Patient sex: F
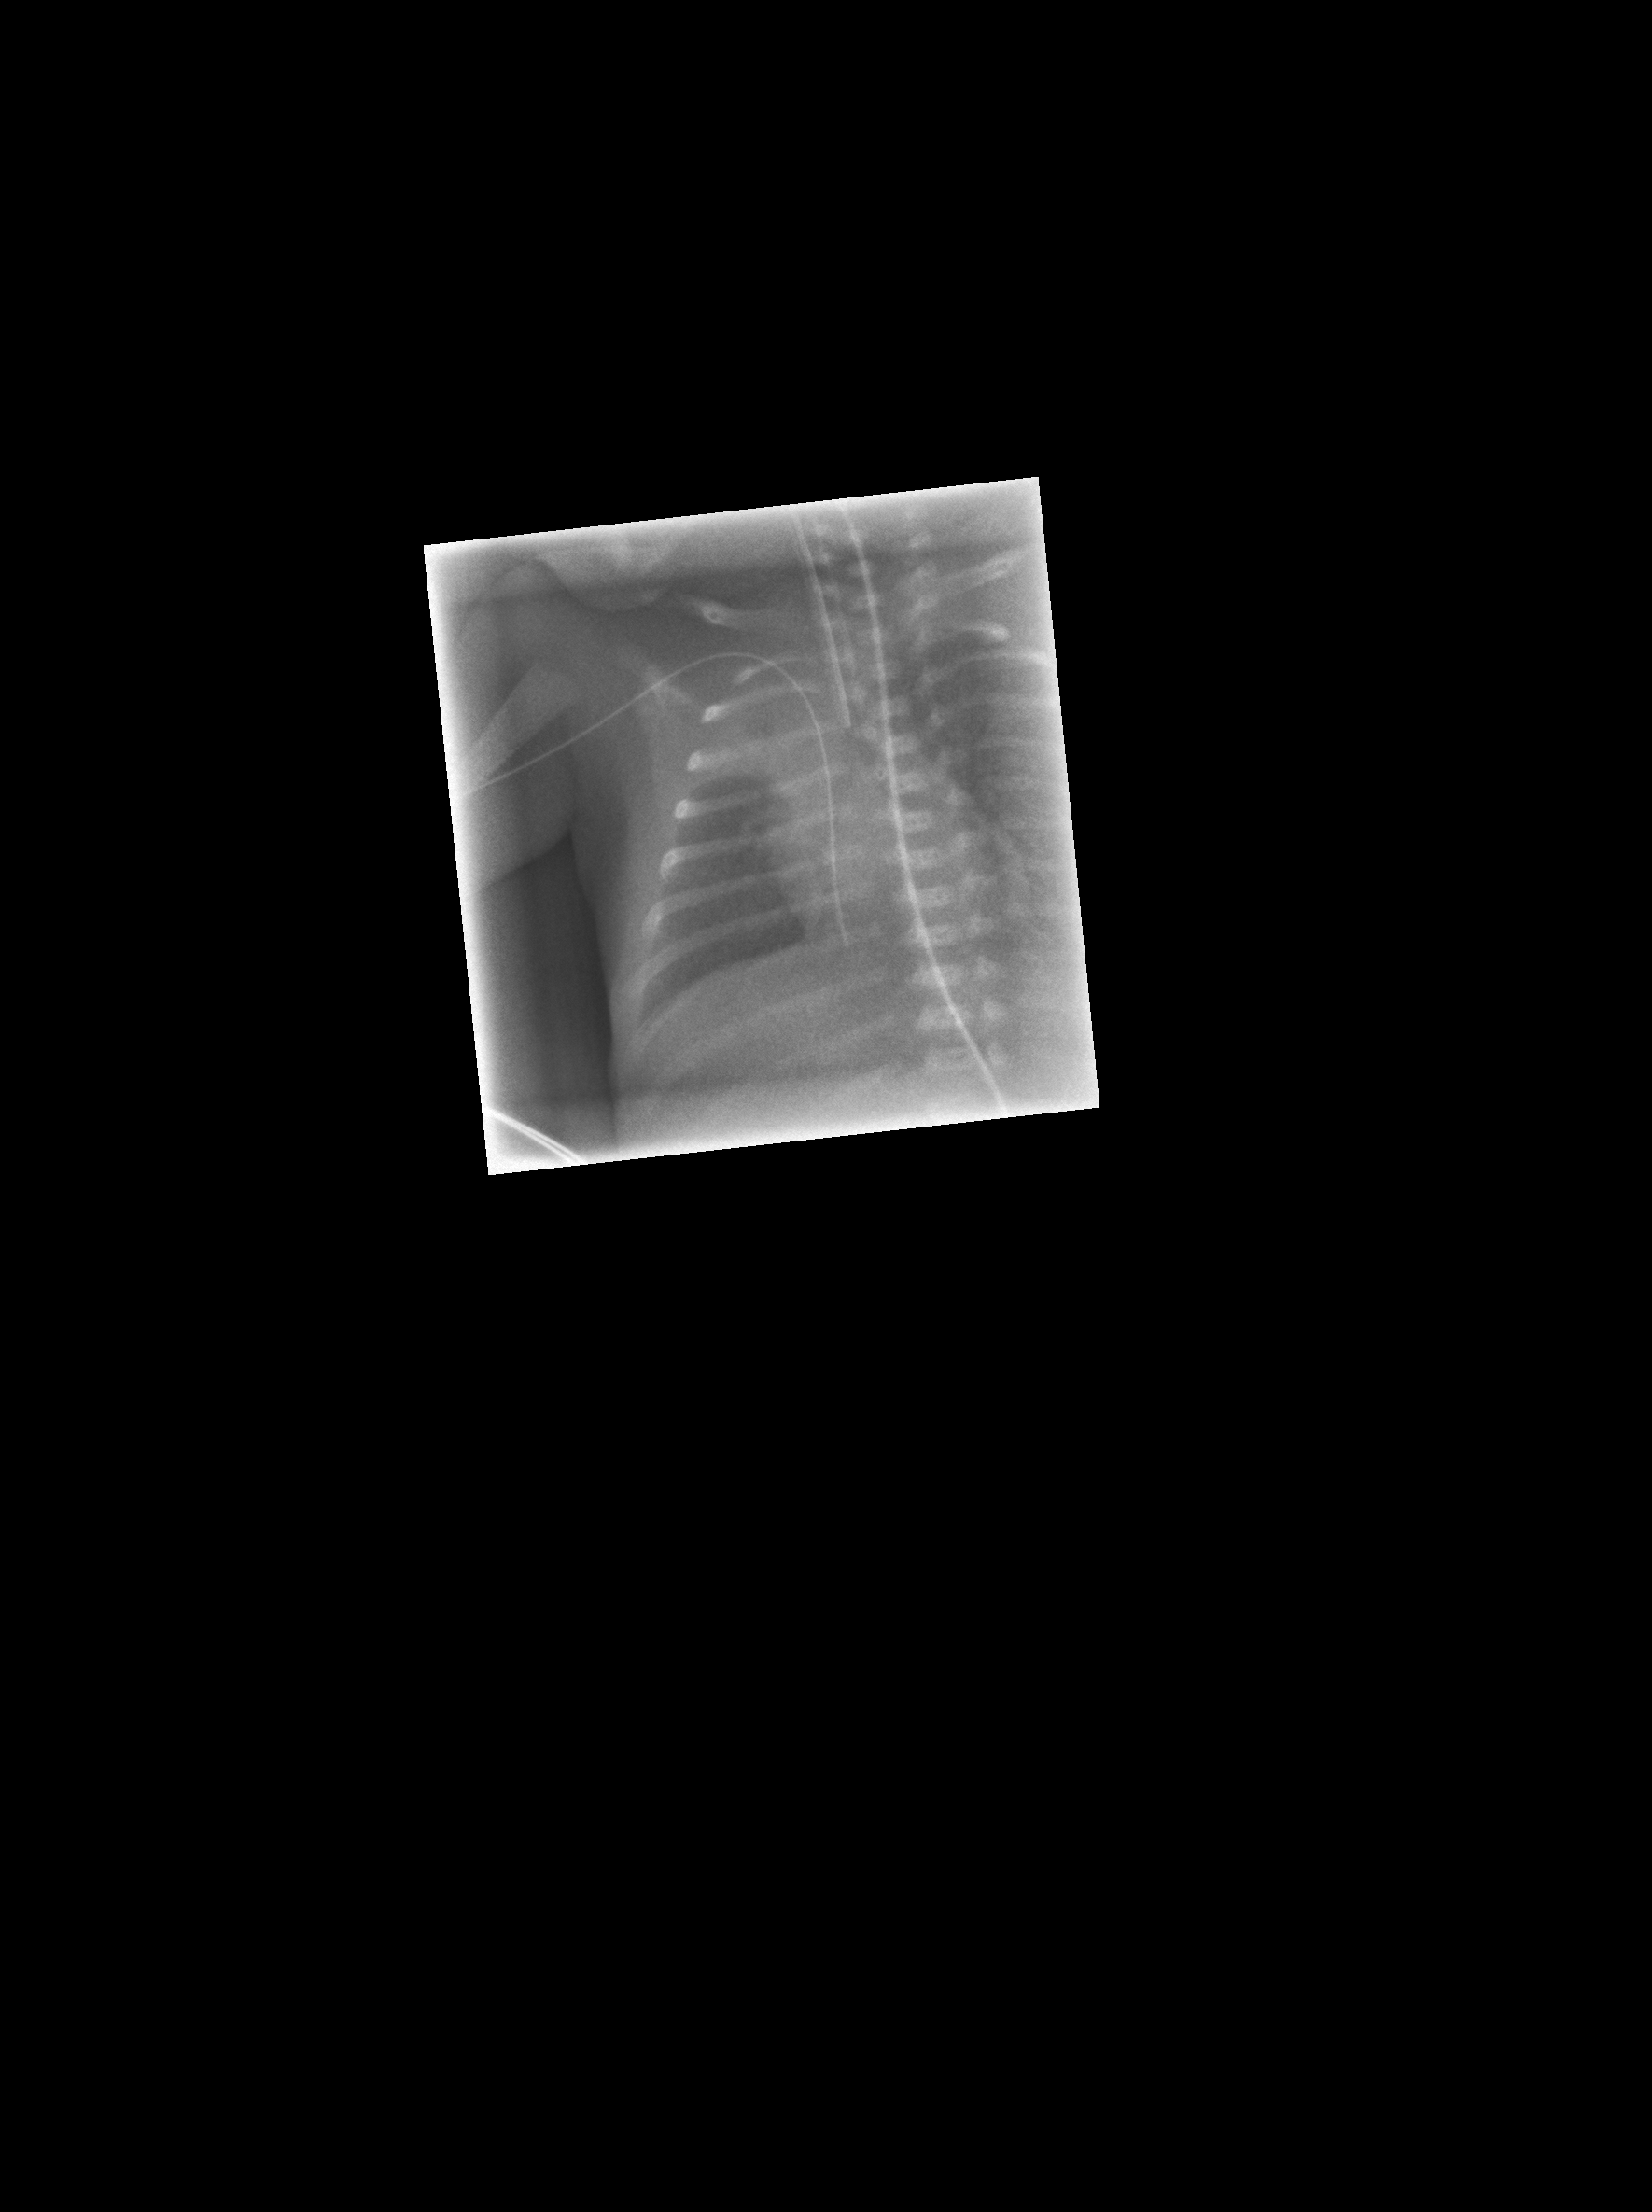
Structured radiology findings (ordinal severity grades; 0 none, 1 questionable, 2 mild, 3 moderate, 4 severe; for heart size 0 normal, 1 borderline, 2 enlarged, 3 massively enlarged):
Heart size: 0
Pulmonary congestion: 0
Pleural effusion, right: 0
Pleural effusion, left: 0
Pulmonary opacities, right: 0
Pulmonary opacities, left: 0
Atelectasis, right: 3
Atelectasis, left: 1